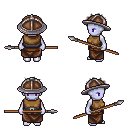
a pixel art fantasy rpg character, female body template, dark elf, purple skin, leather chest armor, robe skirt, gray bedhead hairstyle, chain helm, spear, four views (front, back, left, right), 2x2 character sprite sheet, small pixel art, hard edges, no anti-aliasing